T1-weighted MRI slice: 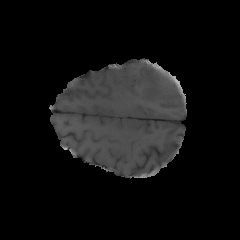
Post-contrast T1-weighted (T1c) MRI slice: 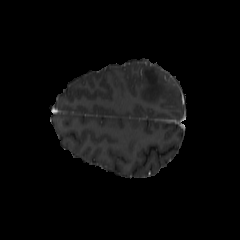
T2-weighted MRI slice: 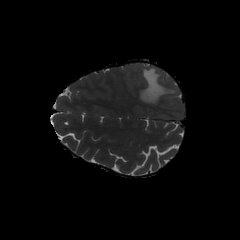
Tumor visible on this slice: yes